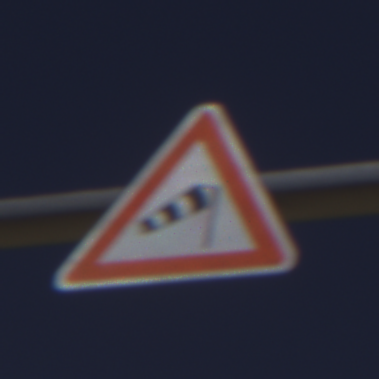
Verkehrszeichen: SeitenwindVonRechts
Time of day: Midday
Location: Outdoor (Nature)
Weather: Clear
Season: NotSpecified
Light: Natural